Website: lowes
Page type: account-dashboard
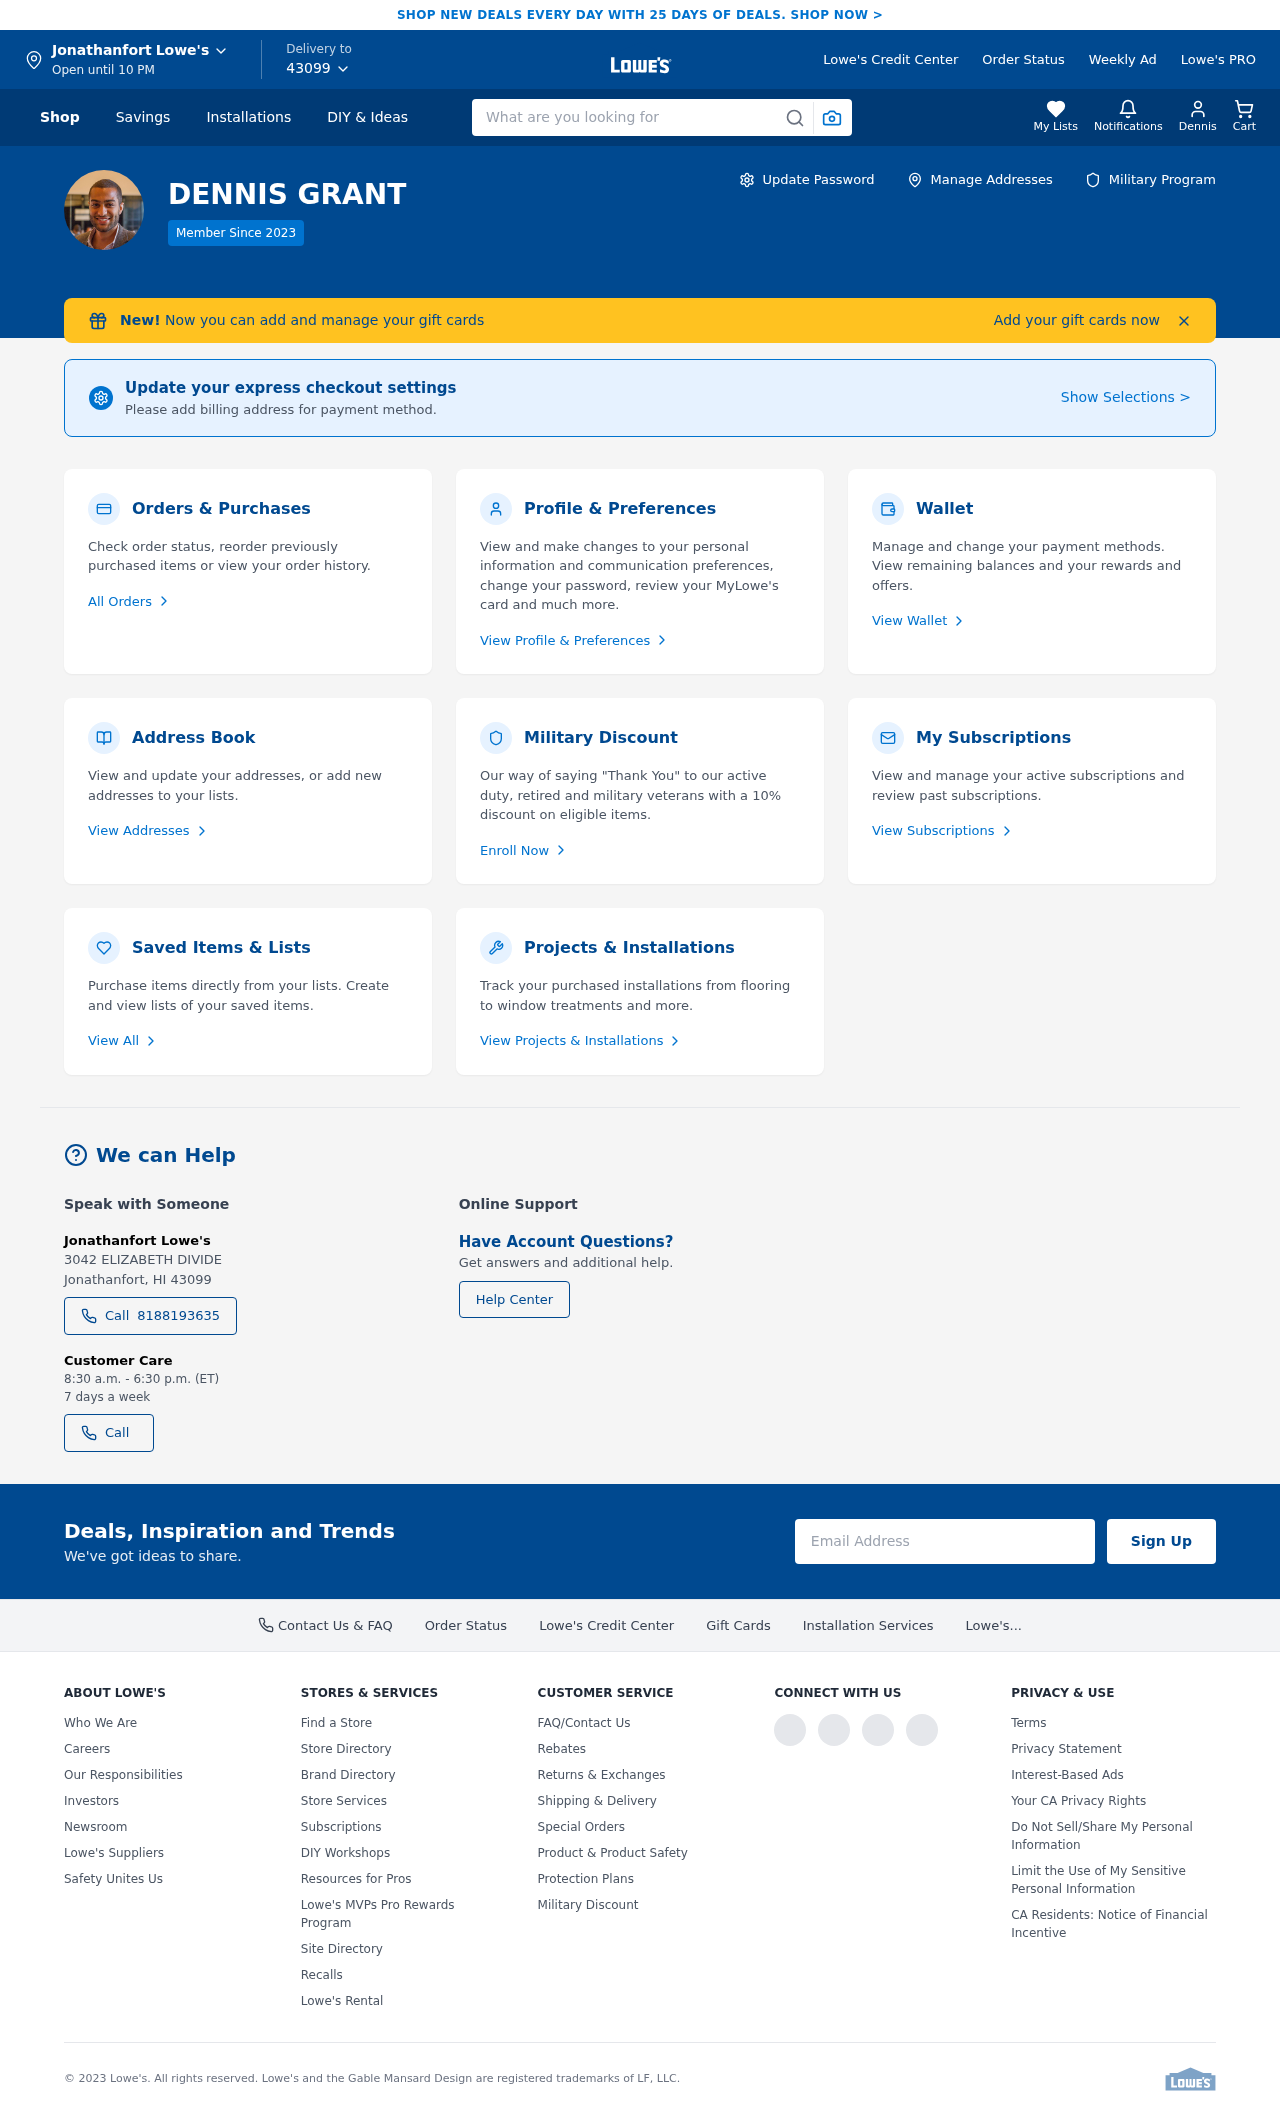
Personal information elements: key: PII_CITY
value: Jonathanfort
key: PII_FIRSTNAME
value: Dennis
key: PII_FULLNAME
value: DENNIS GRANT
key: PII_PHONE
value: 8188193635
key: PII_POSTCODE2
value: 43099
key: PII_CITY2
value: Jonathanfort
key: PII_STREET2
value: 3042 ELIZABETH DIVIDE
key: PII_CITY_STATE_ZIP2
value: Jonathanfort, HI 43099
Search elements: key: HEADER_SEARCH
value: What are you looking for